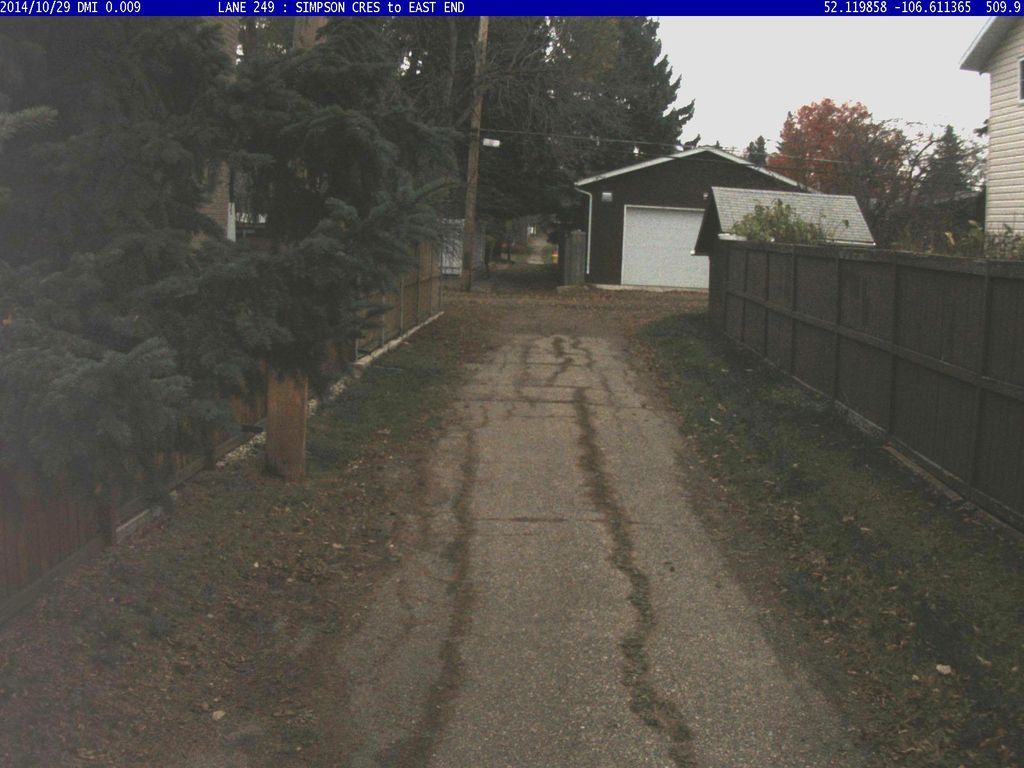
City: saskatoon